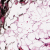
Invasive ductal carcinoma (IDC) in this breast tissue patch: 0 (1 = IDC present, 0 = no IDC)